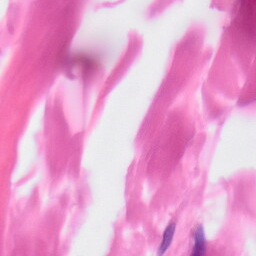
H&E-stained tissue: Skin